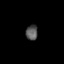
Tissue: prostate
Cell type: Fibroblasts
Senescence score: 0.6868
Nuclear area (px): 177
Mean DAPI intensity: 85.842